Question: I have uploaded the whole screenshot of the mail which is sent to my gmail id. But fetch at my website using zend imap.
here I am not able to figure out the exact sender email address header.
as you can see I am getting sender name not email in 'From' Header.
Any Ideas?
This is Screenshot:

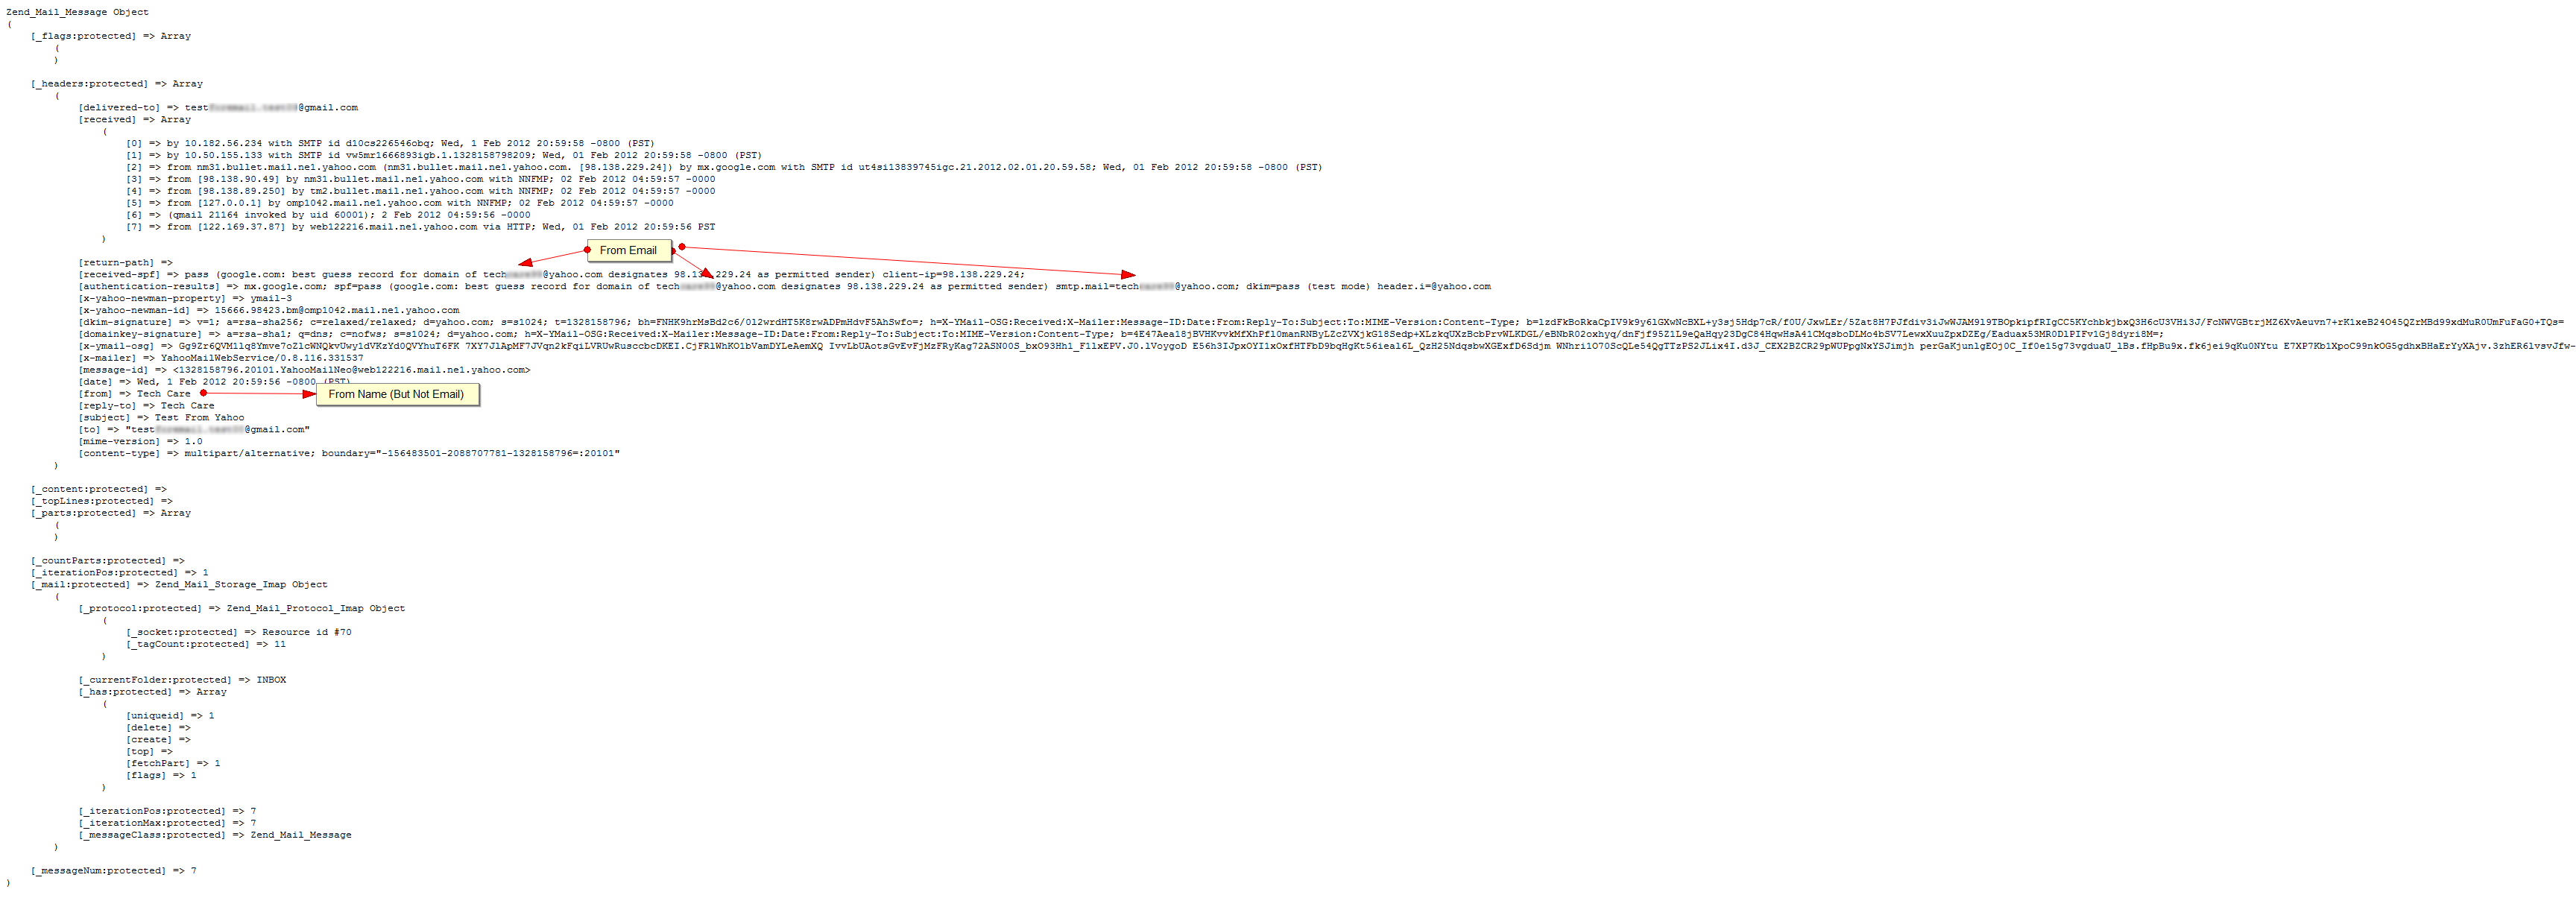
Answer: Try this:
'''
$header = imap_rfc822_parse_headers($storage->getRawHeader($email_id));
$from_email = $header->from[0]->mailbox . "@" . $header->from[0]->host;
'''
Works for me.